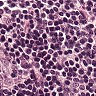
Metastatic tissue present: no